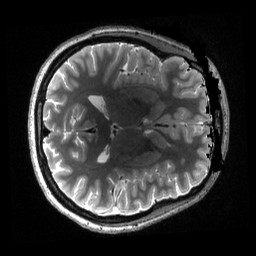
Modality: T2w
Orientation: axial
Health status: healthy
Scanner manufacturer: siemens
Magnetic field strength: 3 T
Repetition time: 3.2 s
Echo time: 0.563 s